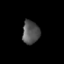
Tissue: prostate
Cell type: T cells
Senescence score: 0.2338
Nuclear area (px): 390
Mean DAPI intensity: 84.028